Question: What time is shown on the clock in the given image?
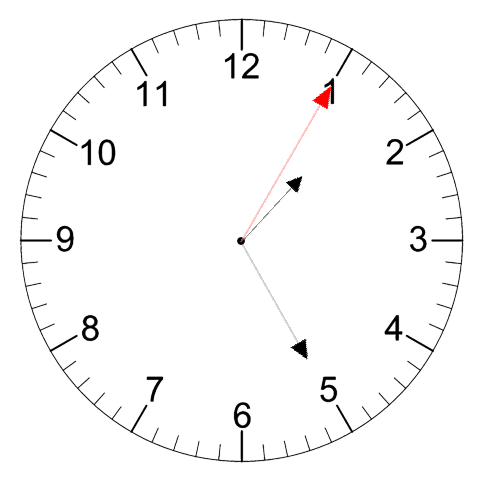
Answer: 01:25:05